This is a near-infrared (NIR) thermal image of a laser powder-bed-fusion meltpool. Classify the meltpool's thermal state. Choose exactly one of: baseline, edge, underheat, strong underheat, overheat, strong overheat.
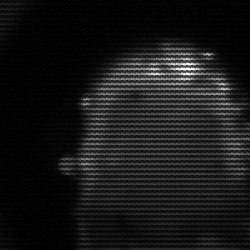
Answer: baseline